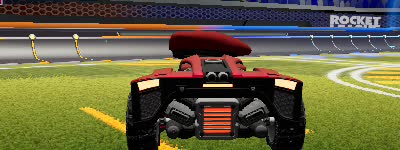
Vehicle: breakout